Field crop: maize
Growth stage: 1
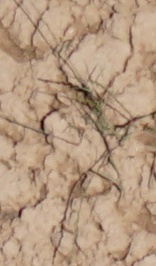
Species: lolium